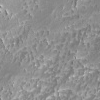
Atmospheric dust classification: not_dusty